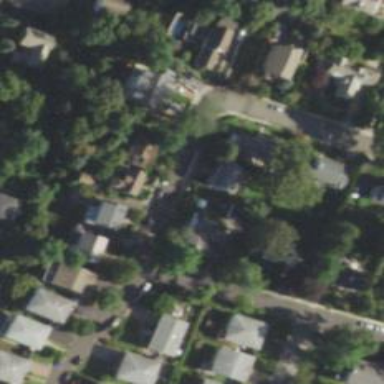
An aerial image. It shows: Residential road.